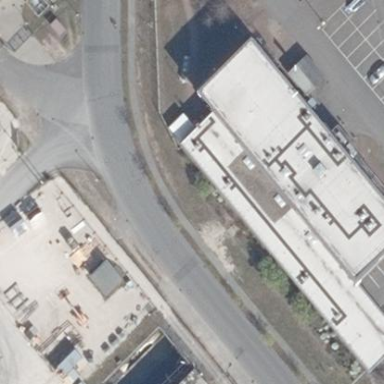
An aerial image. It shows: Industrial building.